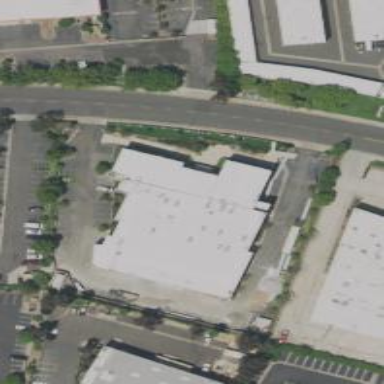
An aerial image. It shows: Commercial building.